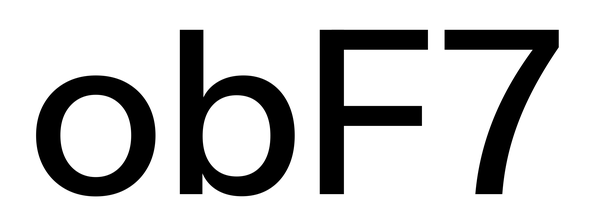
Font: InstrumentSans_Medium